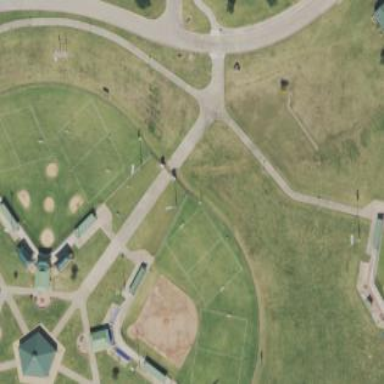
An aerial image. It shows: Baseball pitch for leisure land.